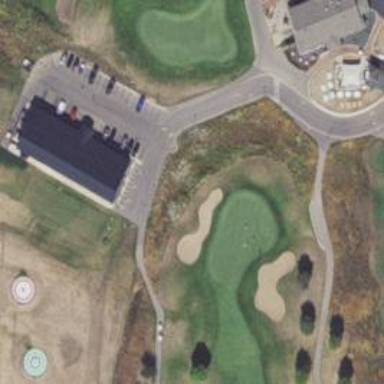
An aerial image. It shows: Golf cartpath that is also road path.